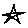
Label: star